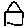
Label: house